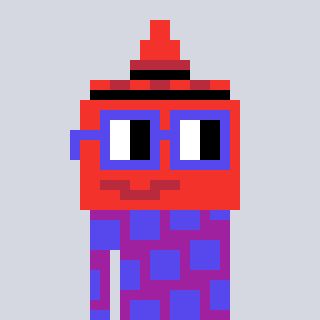
a pixel art character with square blue glasses, a ketchup-shaped head and a magenta-colored body on a cool background